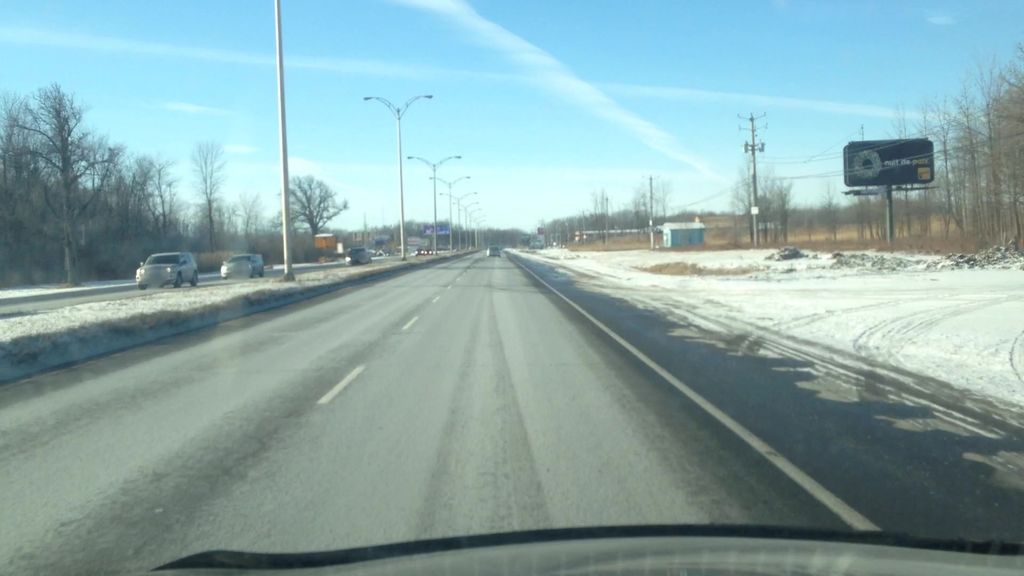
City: montreal